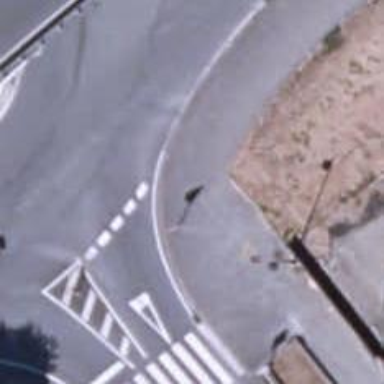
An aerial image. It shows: Road with "give way" sign.